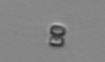
Label: Chaetoceros